Question: My software is heavily based on Firemonkey TListView, that was customized based on the "SampleListViewMultiDetailAppearanceProject" found in the Delphi Samples project.
"C:\Users\Public\Documents\Embarcadero\Studio\14.0\Samples\Object Pascal\Mobile Samples\User Interface\ListView\"
This is how it looks like, using a PrototypeBindSource:

Each record shows up 1 image and 4 text items.
I am using TMS Aurelius as a dataset, that is connected to a BindSource. It is a TDataset descendant using all the standard field types.
It implements the TBlobField that internally is:
'''
TBlob = record
private
FIntData: TArray<byte>;
'''
On the DataSet this field is defined "like" a calculated field, since it is an entity based framework (ORM) each record represent an object, but at the end is the same stuff, the data retrieved is a field with raw data.
My intention is to set different images, loaded from the project resources (project->resources and images), according some state of the record. The image stored is a small PNG image (48x48).
To read the PNG image stored from resource I am using this:
'''
procedure TEntity.AssignResource(AName: String; ABlob: TBlob);
var
InStream: TResourceStream;
begin
InStream := TResourceStream.Create(HInstance, AName, RT_RCDATA);
try
ABlob.LoadFromStream(InStream);
except
InStream.Free;
end;
end;
'''
When the TBlobField is retrieved by the livebinding system, the function called is this:
'''
function TEntity.GetImage: TBlob;
begin
if FImage.IsNull then
AssignResource('default', FImage);
result := FImage;
end;
'''
FImage is a TBlob type with some helper functionality, but like I said is a TArray and there is no processing of any type, just a container.
So, FImage is going directly to the TBitmap of the FMX TListView.
Nothing happens, no image is displayed.
I have tried the following code:
'''
TValueRefConverterFactory.RegisterConversion(TypeInfo(TBlob), TypeInfo(TBitMap), TConverterDescription.Create(
procedure(const I: TValue; var O: TValue)
var
Blob: TBlob;
BitMap: TBitMap;
begin
Blob := I.AsType<TBlob>;
BitMap := O.AsType<TBitMap>;
end,
'BlobToBitMap' + GetTypeName(TypeInfo(TBlob)), 'BlobToBitMap' + GetTypeName(TypeInfo(TBitMap)), 'Nahar.LiveBinding', True, '', nil
));
'''
Got this code from other kind of conversion not related to image. But it is clearly wrong, besides the fact it compiles.
Problems in this code:
- it seems to get registered, I placed a breakpoint, and the RegisterConversion does get executed, but a breakpoint inside, in the anonymous procedure, is never executed. I am registering this on the initialization part before any frame is created that contains TLisviews.
- the conversion itself, in the anonymous procedure, is pure fiction; since I believe the Blob is stored as png and the output should be fmx bitmap. I have no idea what to write there.
The documentation is scarce on this topic and not helpful for my understanding.
I would like to know how to proper make the sequences on this process:
- - -
OR
I see there is a ftGraphic TField on TDataset, and I can create a field of that type. But there are this problems:
- What is the expected TField return for such type?
- My code is shared between platforms: VCL and FMX, and TBitMap or TGraphic are not the same on both. This sharing is made by a bpl package that is not scoped. It is needed since I was having conflicts of other bpls registered. I have one shared common bpl and others platform specific bpl that uses it.
Since I have not found a way to solve this bpl sharing and incompatibility of platform units I switched to the first option, trying to deal with raw data at database level, and letting the conversion happens at livebinding level, already in the domain of each platform
I am a complete ignorant related to image related manipulation specially when it comes to conversion and the correct object creation, to avoid memory leaking.
IMPORTANT: it has to be cross platform either, since the fmx application is used on android.
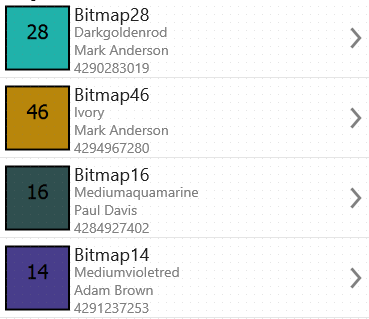
Answer: There is no need to make any conversion.
Following David Heffernan information that TBitmap in FMX recognizes the PNG format naturally I have found that the error was in the way I was calling my AssignResource function:
'''
procedure TEntity.AssignResource(AName: String; ABlob: TBlob);
'''
however this is the correct:
'''
procedure TEntity.AssignResource(AName: String; VAR ABlob: TBlob);
'''
Making this change corrected the problems and weeks of searching and agony.